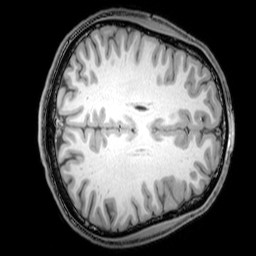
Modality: T1w
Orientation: axial
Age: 25
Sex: male
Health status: healthy
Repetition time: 0.081 s
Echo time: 0.037 s